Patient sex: M
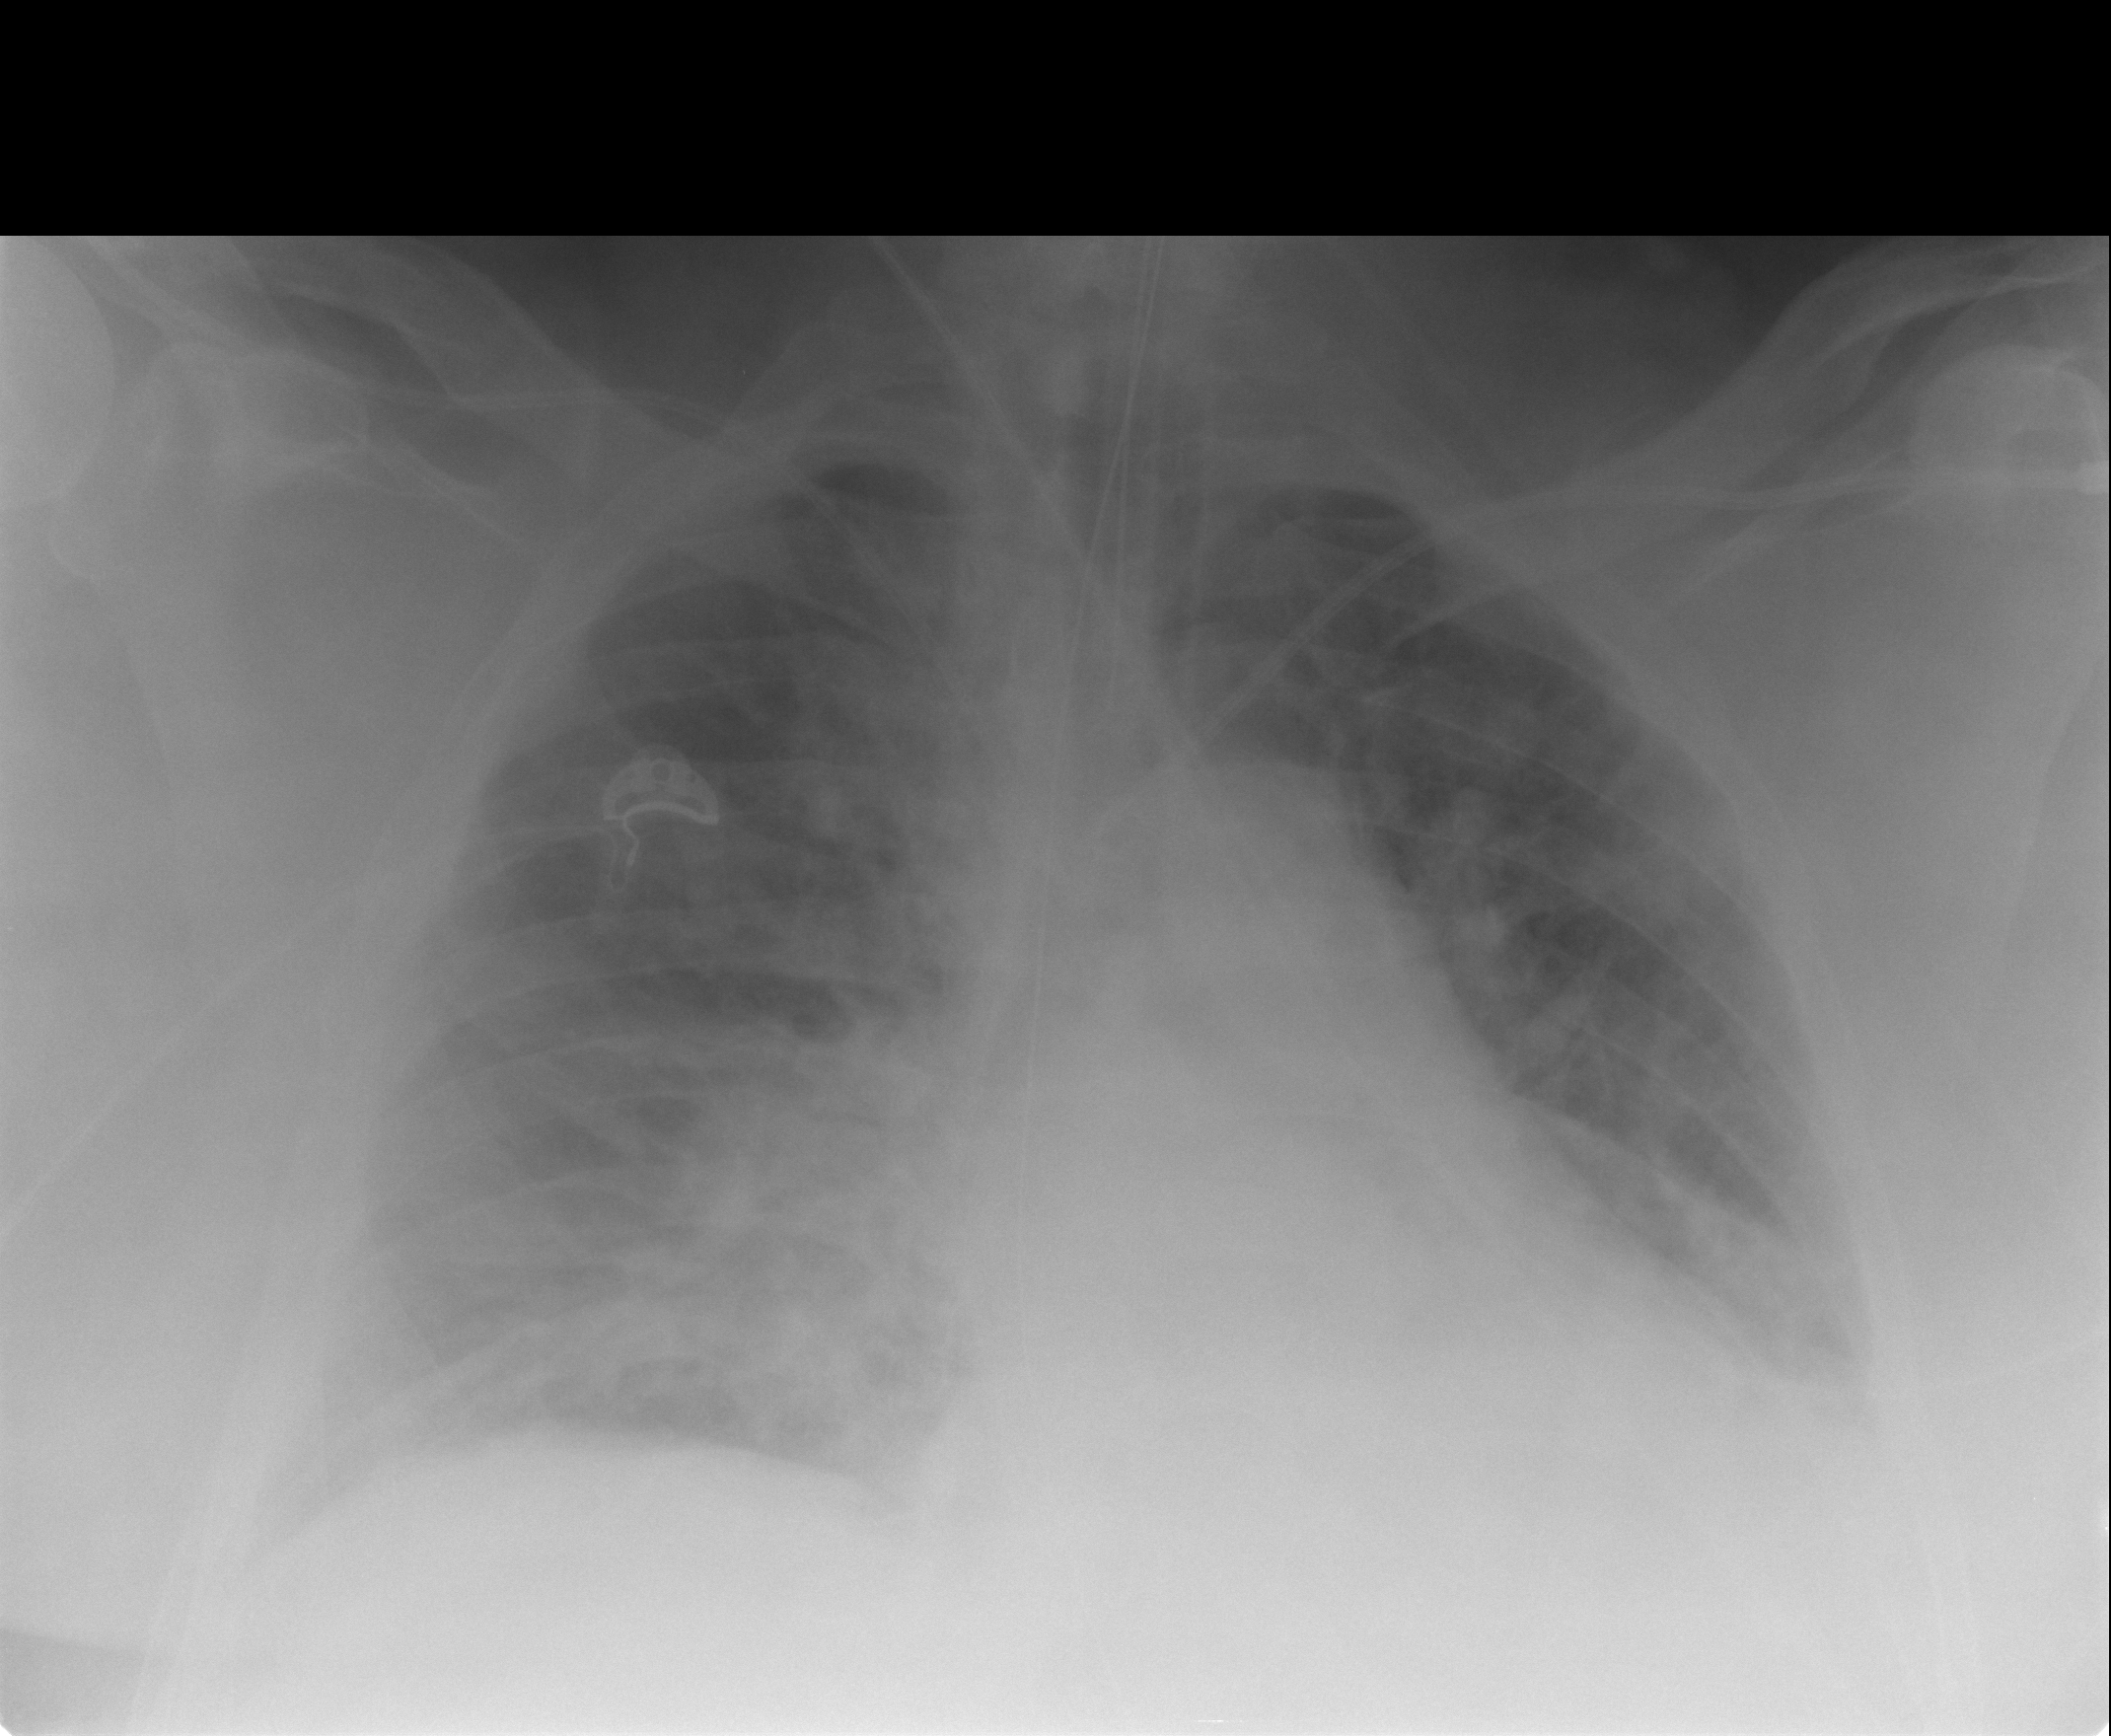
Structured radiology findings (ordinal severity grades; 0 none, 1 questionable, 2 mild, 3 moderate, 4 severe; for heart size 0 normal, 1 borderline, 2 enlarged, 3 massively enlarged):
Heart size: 1
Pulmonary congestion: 2
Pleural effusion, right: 1
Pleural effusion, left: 2
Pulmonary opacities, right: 1
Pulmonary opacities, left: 2
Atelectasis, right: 2
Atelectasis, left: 2